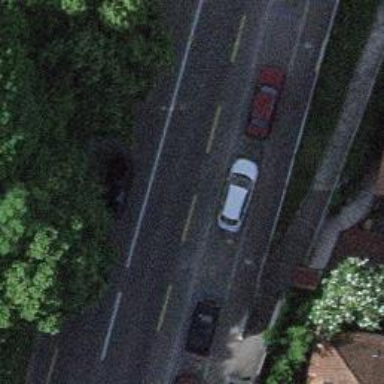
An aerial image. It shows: Primary road with asphalt surface and designated cycle lane.